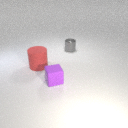
large red rubber cylinder to the left of small gray metal cylinder